四年级 · 图论
小红帽要去外婆家，走第（）条路最近。
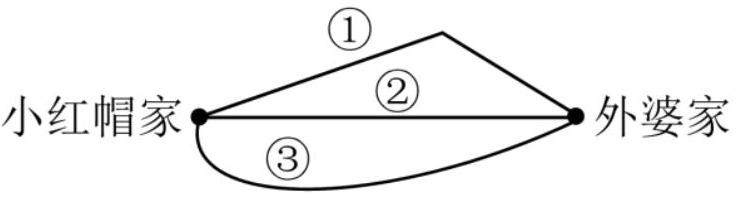
A. (1)

B. (2)

C. (3)

答案: B